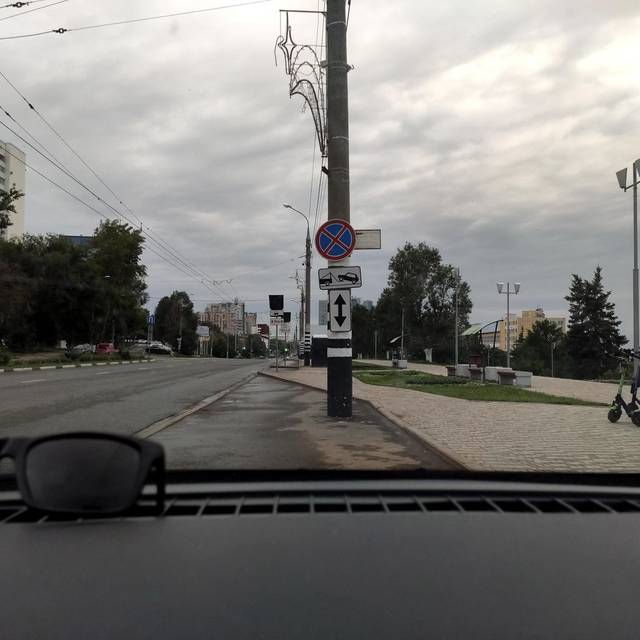
Region: Russia
Coordinates: 53.215, 50.132